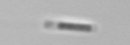
Label: Bacillariophyceae